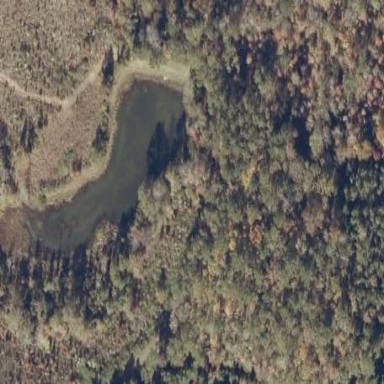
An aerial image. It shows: Pond surrounded by natural water.